Field crop: maize
Growth stage: 2
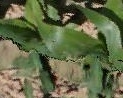
Species: maize